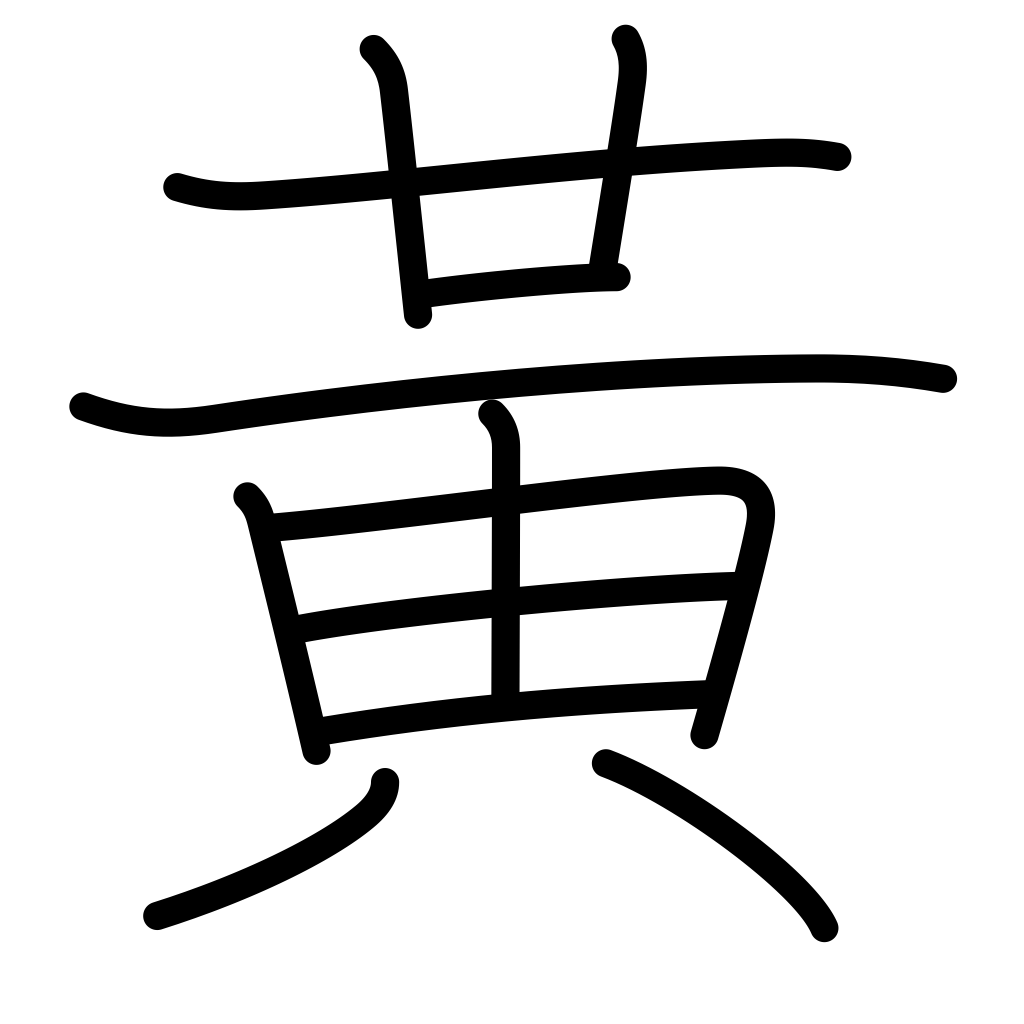
Meaning: yellow, surname